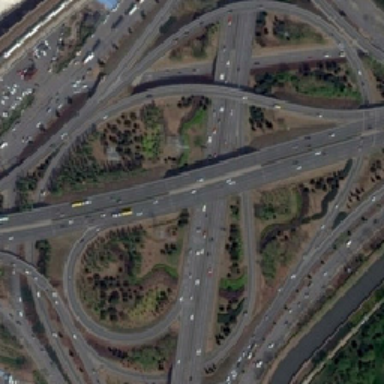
There are many green trees near the viaduct .